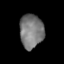
Tissue: lung
Cell type: Fibroblasts
Senescence score: 0.5631
Nuclear area (px): 789
Mean DAPI intensity: 120.677